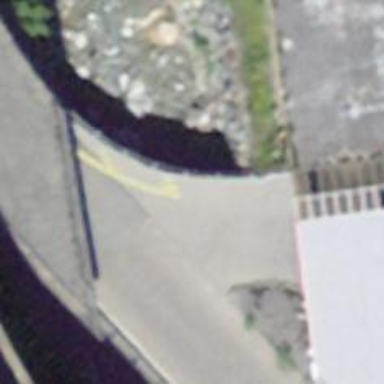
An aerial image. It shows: Service road that crosses over bridge.